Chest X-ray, AP view. Patient: 54 years old, sex M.
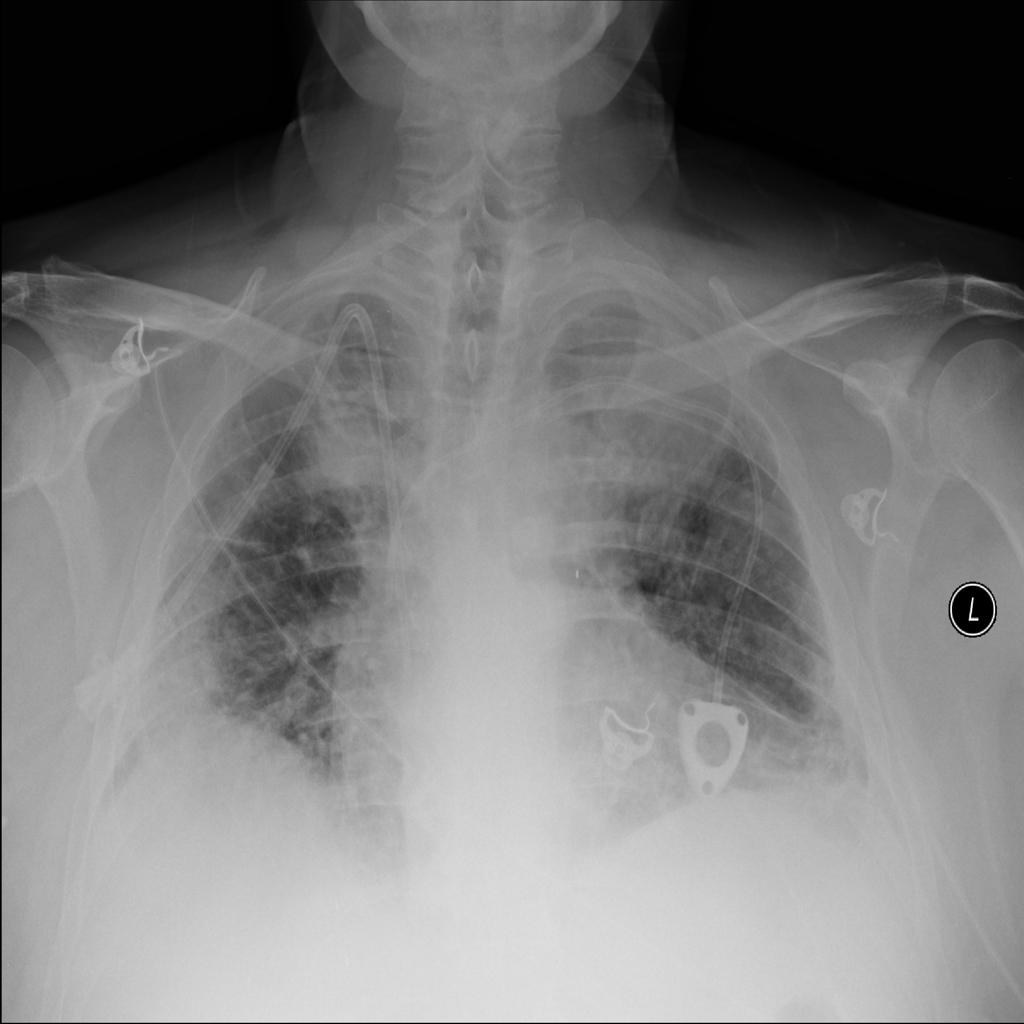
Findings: Cardiomegaly, Consolidation, Effusion